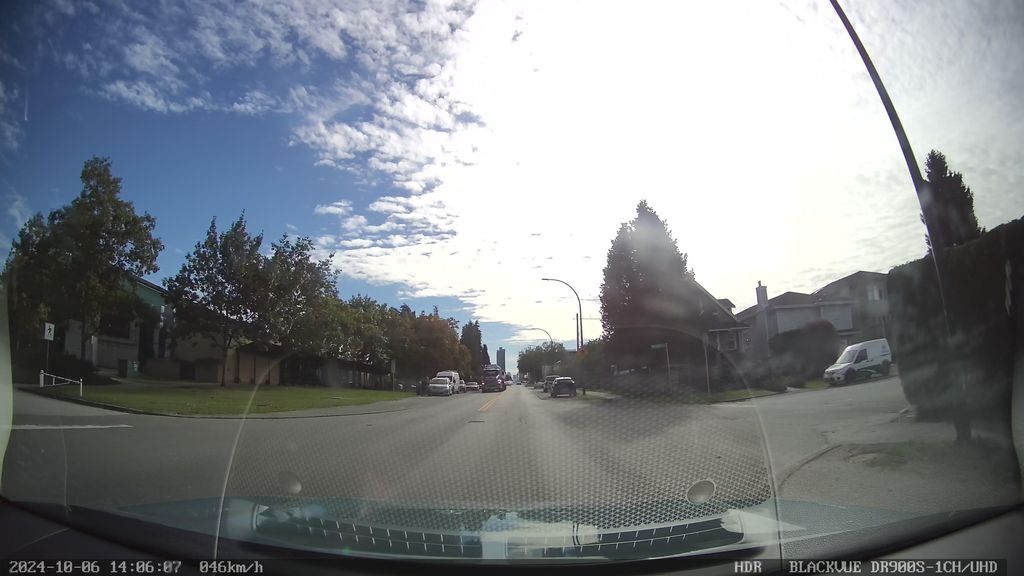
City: vancouver